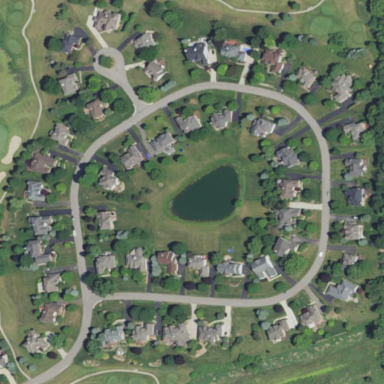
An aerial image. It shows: Residential area composed of single-family homes.